This grayscale texture is a bearing vibration snapshot reshaped row-by-row into a square image. Diagnose the bearing from this image, choosing from: normal, inner_race, outer_race, ball.
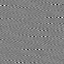
Answer: inner_race